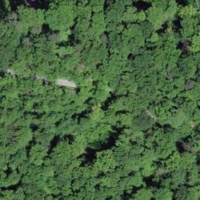
EUNIS habitat code: 41
Species observed at this site:
Campanula trachelium
Vincetoxicum hirundinaria
Anthericum ramosum
Melittis melissophyllum